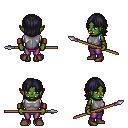
a pixel art fantasy rpg character, female body template, orc, green skin, steel chest armor, magenta pants, raven long bangs hairstyle, leather bracers, maroon shoes, spear, four views (front, back, left, right), 2x2 character sprite sheet, small pixel art, hard edges, no anti-aliasing